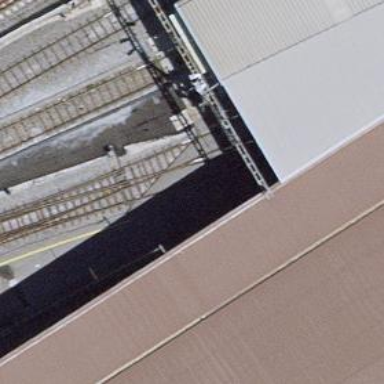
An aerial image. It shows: Railway yard with one track. The railway is electrified with contact line.